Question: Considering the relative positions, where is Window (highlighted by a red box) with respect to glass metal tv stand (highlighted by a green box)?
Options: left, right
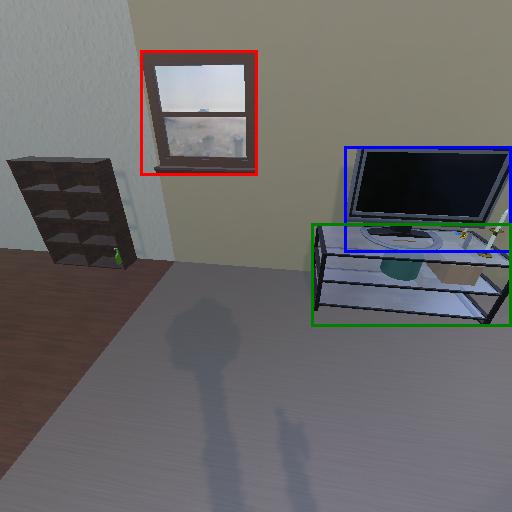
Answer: left